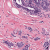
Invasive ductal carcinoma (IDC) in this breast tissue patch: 1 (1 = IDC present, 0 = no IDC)